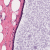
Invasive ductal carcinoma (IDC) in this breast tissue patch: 0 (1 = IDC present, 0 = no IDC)